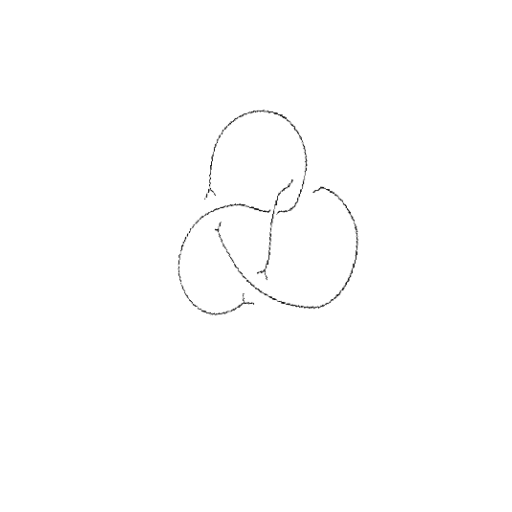
Crossing number: 4